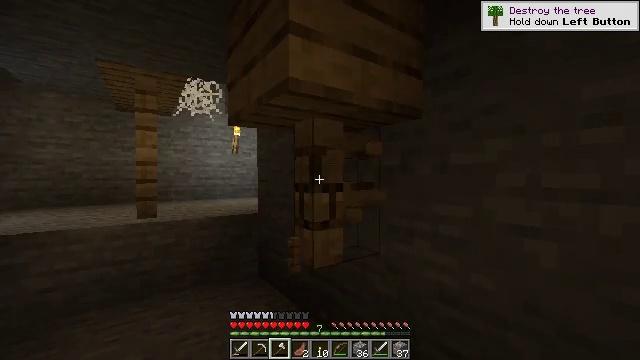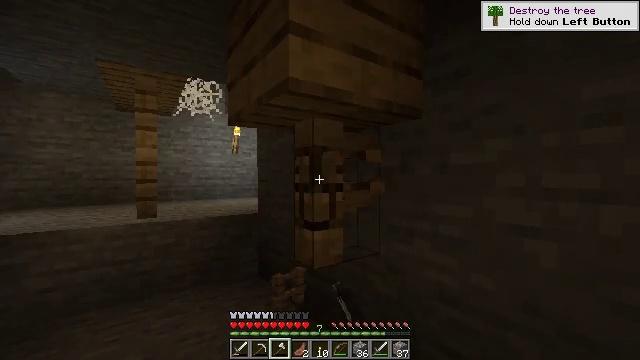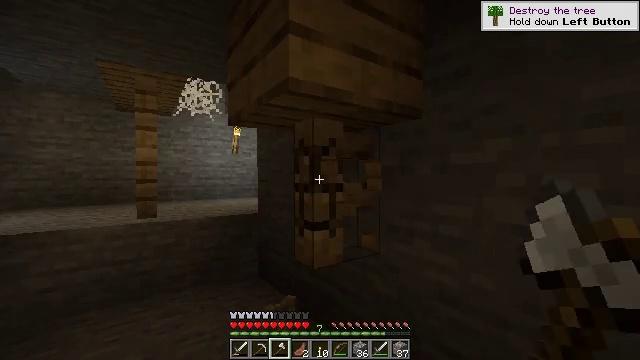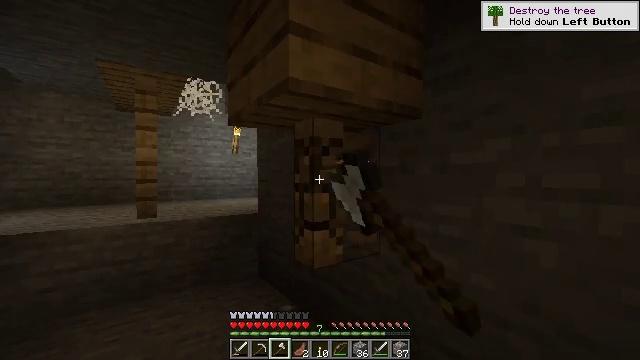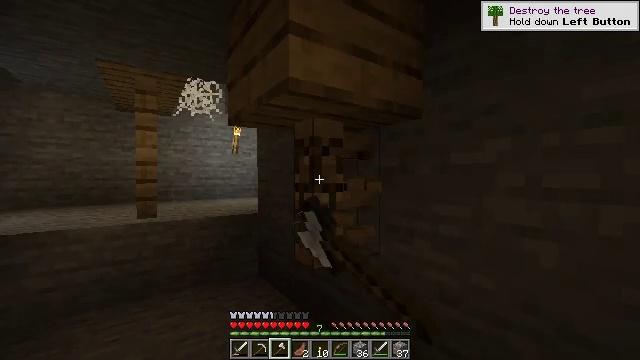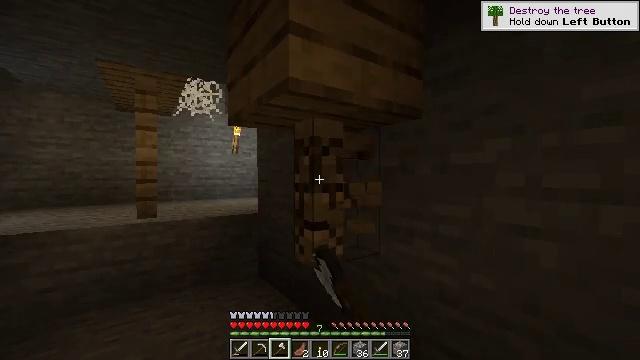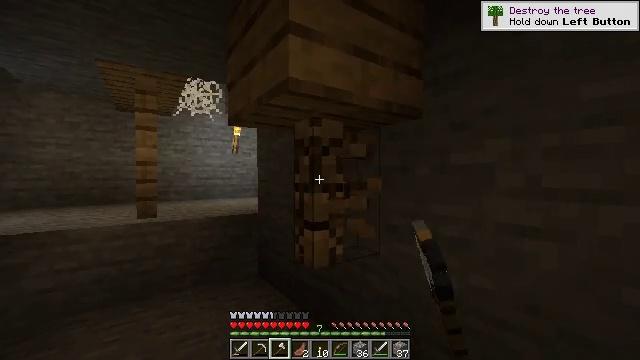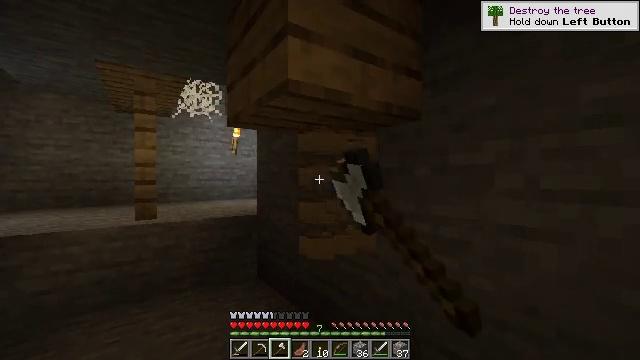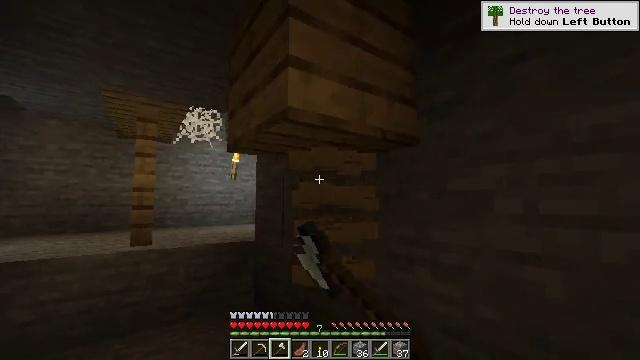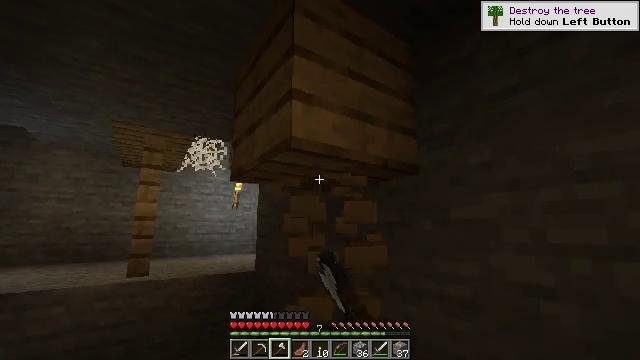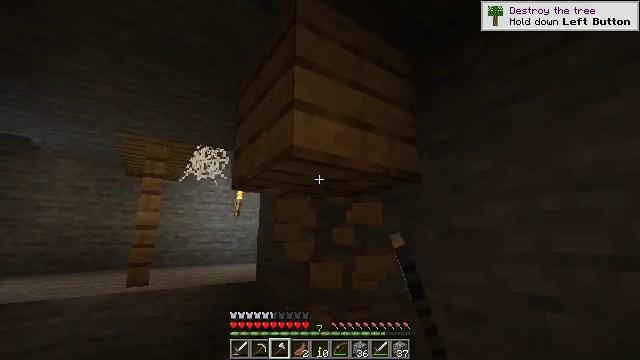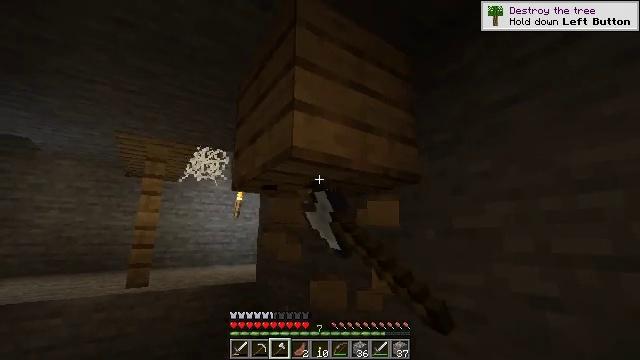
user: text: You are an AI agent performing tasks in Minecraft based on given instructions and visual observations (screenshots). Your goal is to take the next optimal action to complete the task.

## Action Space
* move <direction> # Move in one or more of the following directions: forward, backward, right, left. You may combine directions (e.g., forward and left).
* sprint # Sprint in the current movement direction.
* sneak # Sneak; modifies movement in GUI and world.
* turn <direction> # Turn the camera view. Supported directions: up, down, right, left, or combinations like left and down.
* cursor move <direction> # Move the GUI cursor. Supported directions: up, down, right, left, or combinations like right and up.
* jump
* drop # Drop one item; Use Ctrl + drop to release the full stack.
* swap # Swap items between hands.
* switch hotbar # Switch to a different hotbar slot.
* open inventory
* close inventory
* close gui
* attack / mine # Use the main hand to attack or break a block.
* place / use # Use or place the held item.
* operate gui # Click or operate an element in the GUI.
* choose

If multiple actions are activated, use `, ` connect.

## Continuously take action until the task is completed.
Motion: motion action
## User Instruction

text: Mine the oak fence from the structure.
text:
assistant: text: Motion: attack / mine
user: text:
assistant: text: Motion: attack / mine
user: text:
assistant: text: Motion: attack / mine
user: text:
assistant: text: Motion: attack / mine
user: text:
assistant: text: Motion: attack / mine
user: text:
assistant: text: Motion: attack / mine
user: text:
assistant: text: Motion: attack / mine
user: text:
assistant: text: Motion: turn up, attack / mine
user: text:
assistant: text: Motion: turn up, attack / mine
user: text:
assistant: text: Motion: turn up, attack / mine
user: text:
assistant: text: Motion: attack / mine
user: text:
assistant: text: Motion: attack / mine